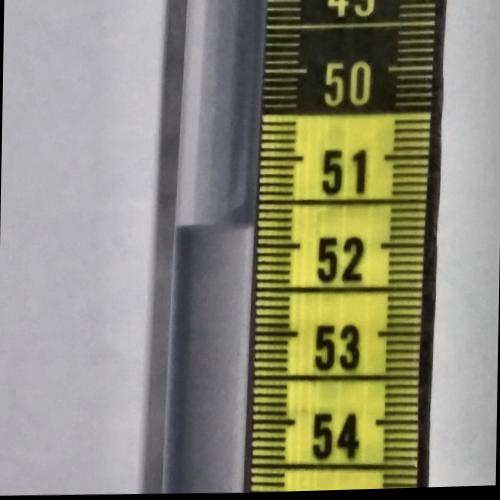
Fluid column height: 51.8 cm